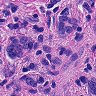
Metastatic tissue present: yes